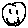
Label: smiley face